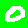
Digit: 0